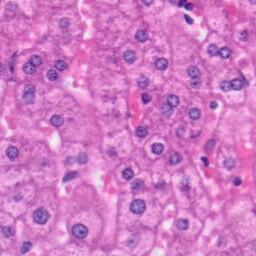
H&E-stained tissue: Liver